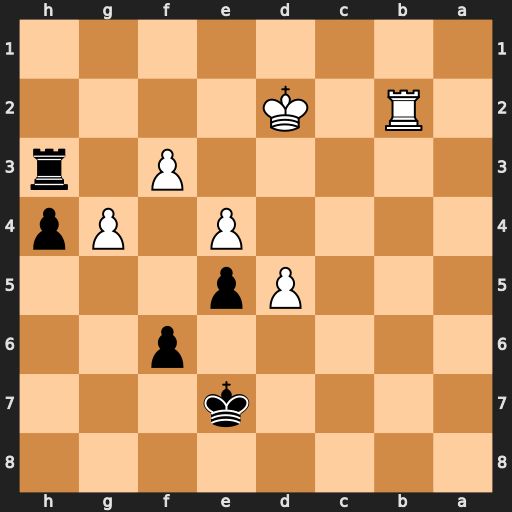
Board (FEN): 8/4k3/5p2/3Pp3/4P1Pp/5P1r/1R1K4/8
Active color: b
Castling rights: -
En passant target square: -
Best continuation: Rh2+ Kc3 Rxb2